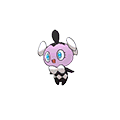
Pok\u00e9mon: gothita